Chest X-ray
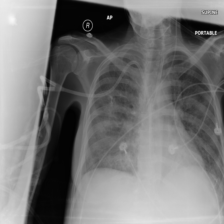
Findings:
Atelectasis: negative
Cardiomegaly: negative
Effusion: negative
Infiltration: positive
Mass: negative
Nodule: negative
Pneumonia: negative
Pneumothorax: negative
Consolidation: negative
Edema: negative
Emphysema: negative
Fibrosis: negative
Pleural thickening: negative
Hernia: negative